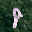
Label: 8